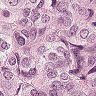
Metastatic tissue present: yes